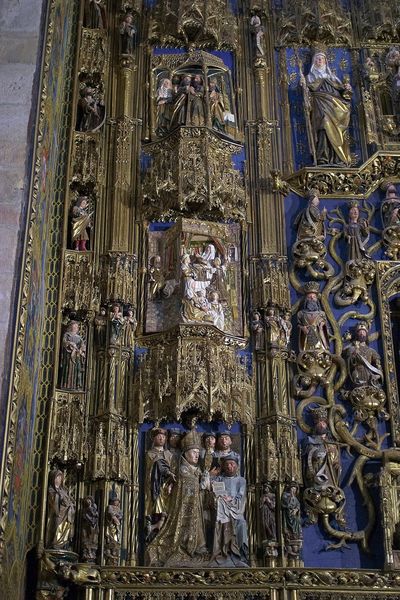
Titel: Hochaltar der Kartause von Miraflores
Künstler: Gil de Siloé
Standort: Burgos, Kartause von Miraflores (EU - E)
Schlagwörter: baum, blau, frauen, menschen, ausschnitt, holz, säulen, ornament, kirche, gold, pflanzen, gotik, engel, ranken, skulptur, relief, figuren, bischof, papst, hoch, foto, altar, schnitzerei, gotisch, mittelalter, priester, baldachin, tiara, heilige, gothik, maria, madonna, szenen, geschnitzt, geburt, gottesmutter, podeste, wurzel jesse, lebensbaum, baldachim, geschintzt, pflanzenformen